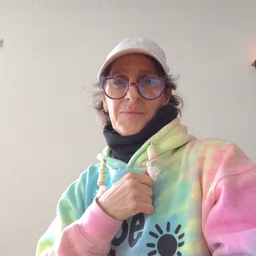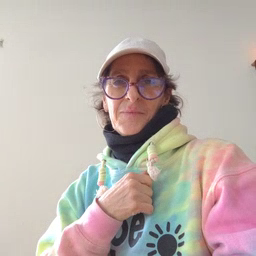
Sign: lips